Question: I am using ui-grid to showing data in table. when i load the page and leave for few second and then click on the tab (which containing ui-grid), the ui-grid css break. it does not show width of ui-grid 100% of container.but when i load page and just click on tab (containg ui-grid). ui-grid is showing perfect, i mean width of that is 100% of container. I don't know what is the problem.this is the code, i am working on :
'''
$scope.gridOptions= {
enableFiltering: true,
enableGridMenu : true,
enableRowSelection: true,
enableSelectAll: true,
selectionRowHeaderWidth: 50,
// rowHeight: 35,
// infiniteScrollRowsFromEnd: 50,
// infiniteScrollUp: true,
infiniteScrollDown: true,
columnDefs : [
{ displayName:"Attribute",field: 'attributeId',filter: {placeholder: 'Search Attribute'},width:'10%'},
{ displayName:"Section",field: 'sectionRef.attributeSectionId' ,filter: {placeholder: 'Search Section'}},
{ displayName:"Type",field: 'types',filter: { placeholder: 'Search Types'} }
]
}
'''
'''
<div class="grid m-b-20" ui-grid="gridOptions" ui-grid-move-columns ui-grid-edit ui-grid-resize-columns ui-grid-pinning ui-grid-selection ui-grid-grouping ui-grid-infinite-scroll>
</div>
'''
and here is the snapshot of collapse grid :

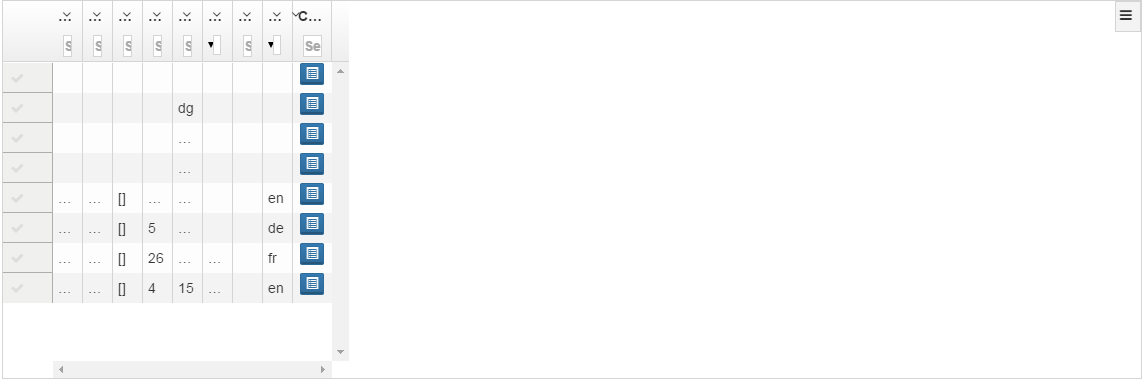
Answer: Are you using an animation on page load - perhaps a tab or a modal? If so, then the usual workaround is the one we use in the modal tutorial: <URL>
The problem is that the grid isn't responsive, it gets it's size on render. If you haven't given a fixed size it gets it from the container size. If your container is being animated at the time, the size may not be the real size.